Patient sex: M
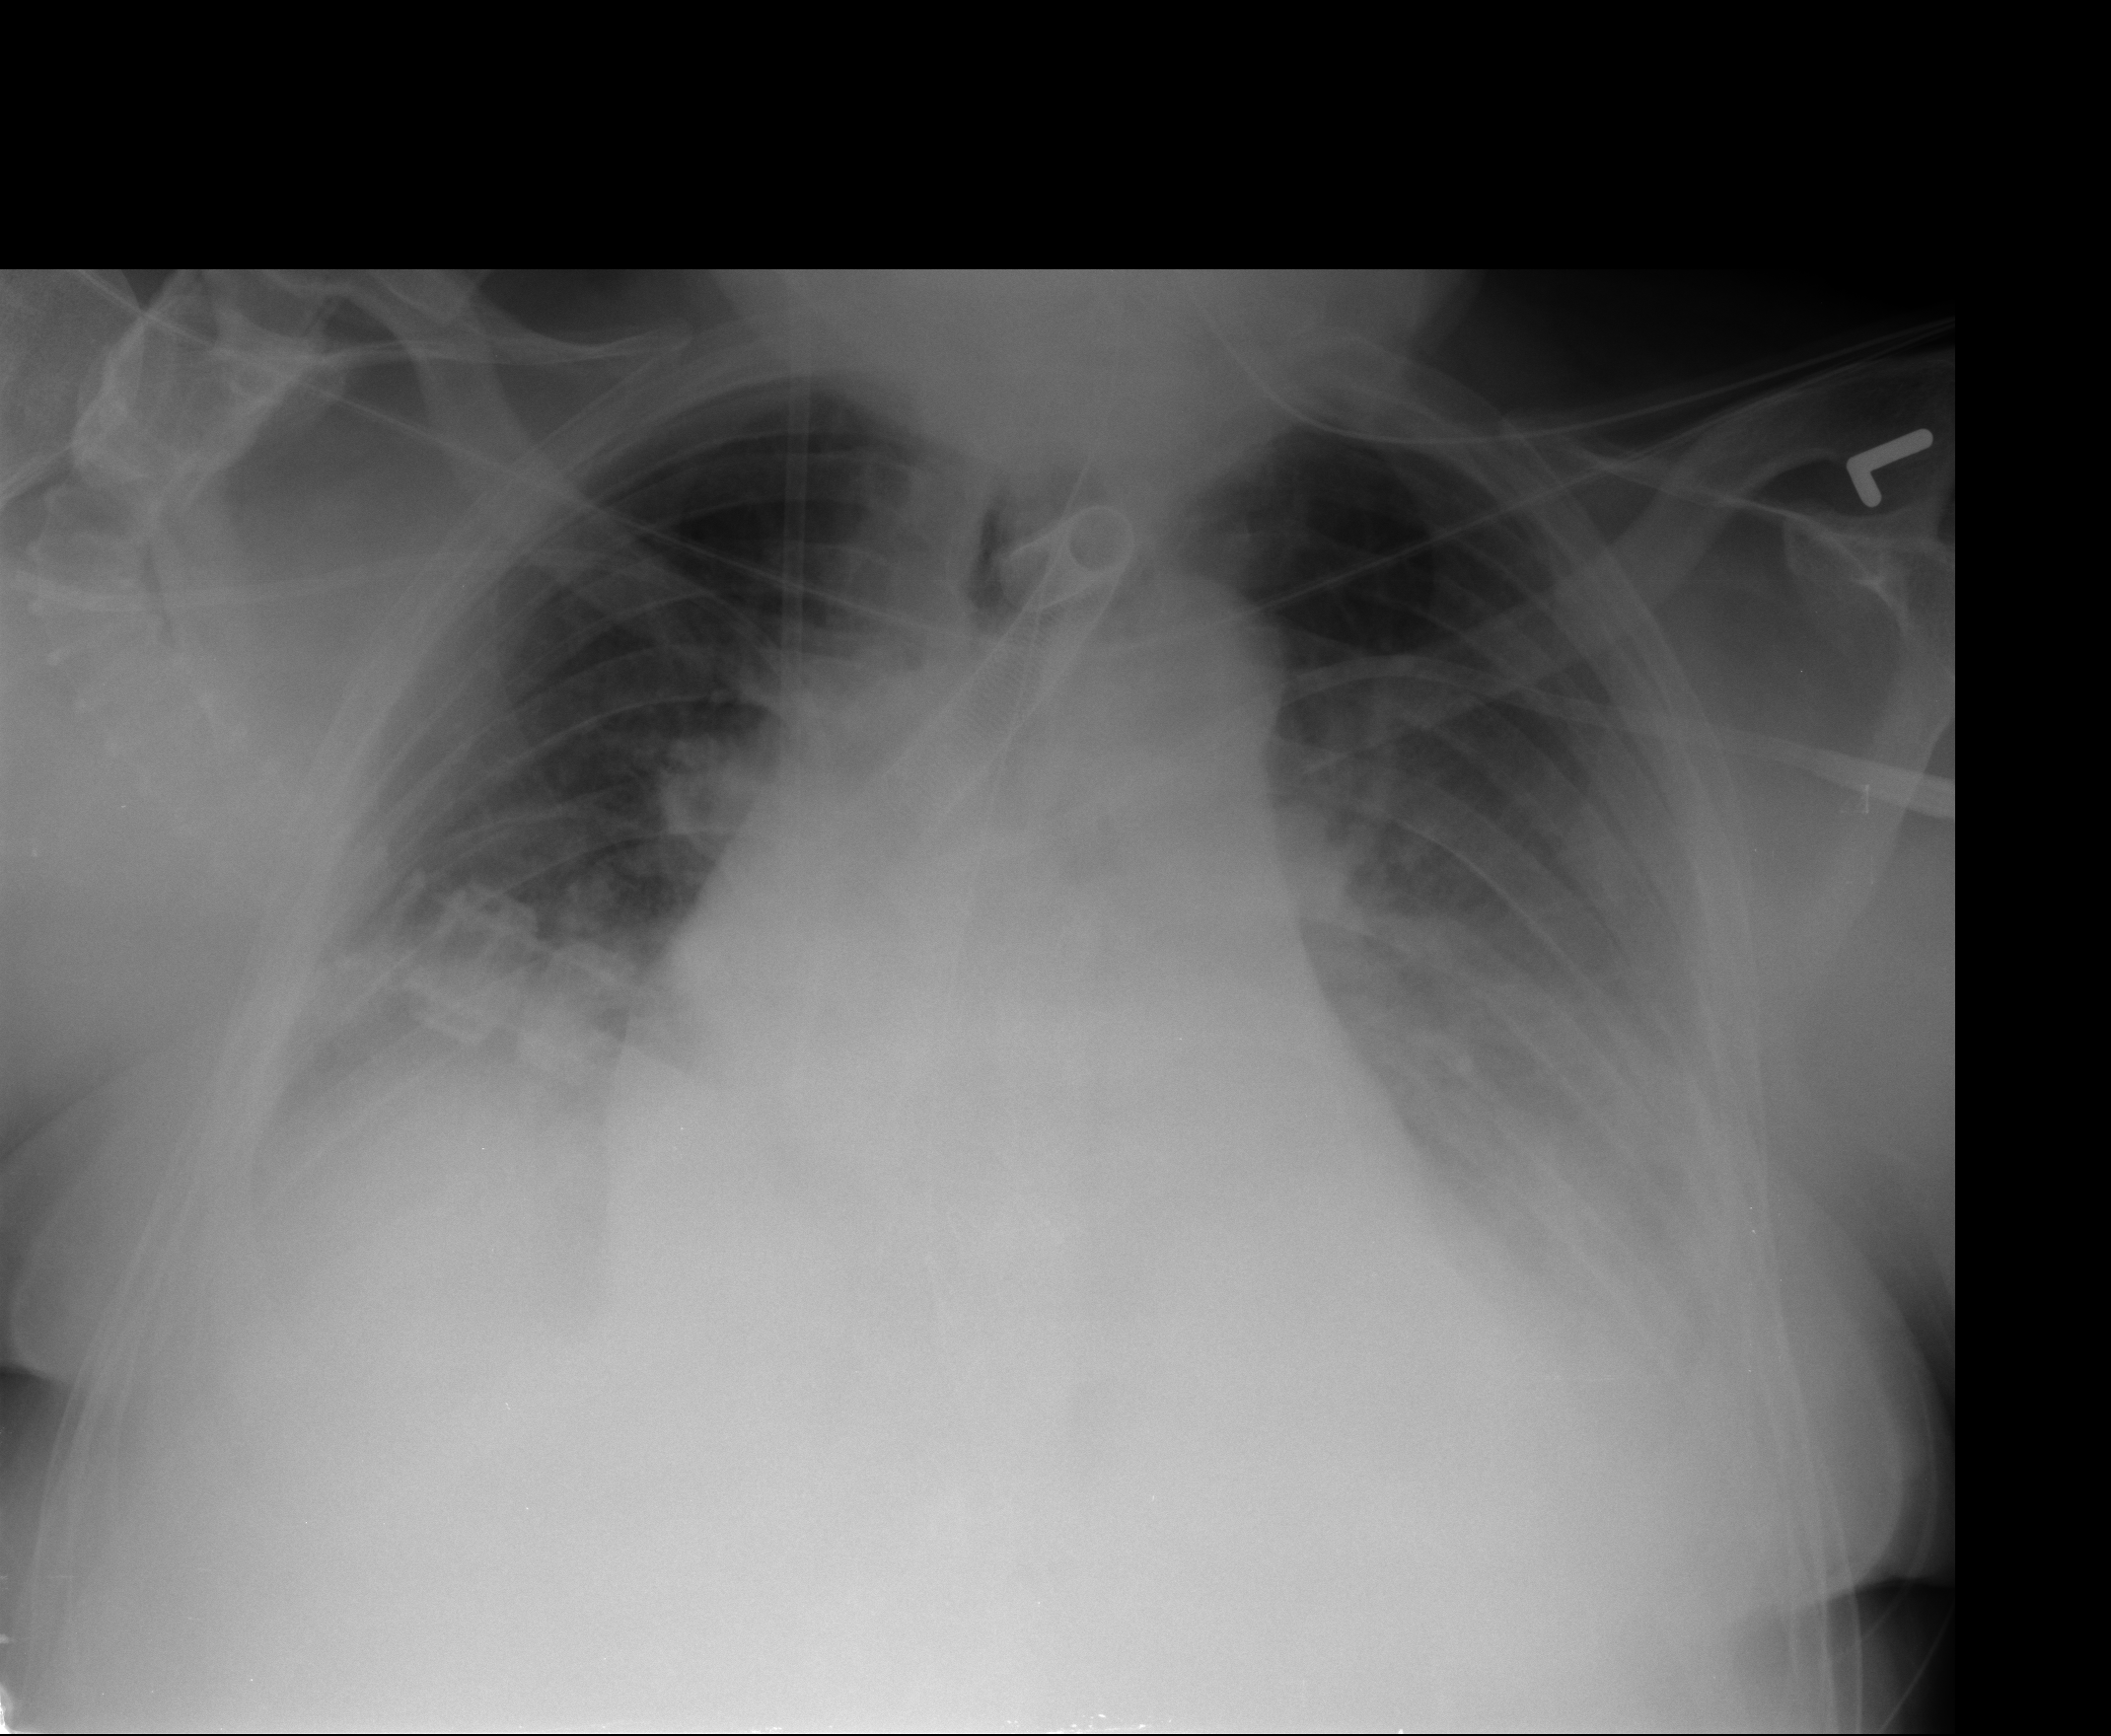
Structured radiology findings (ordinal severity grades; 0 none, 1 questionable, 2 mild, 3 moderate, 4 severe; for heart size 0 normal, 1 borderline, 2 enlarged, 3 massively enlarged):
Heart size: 2
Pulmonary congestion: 1
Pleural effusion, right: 1
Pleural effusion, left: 3
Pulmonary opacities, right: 0
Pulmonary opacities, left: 1
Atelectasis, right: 2
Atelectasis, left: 3